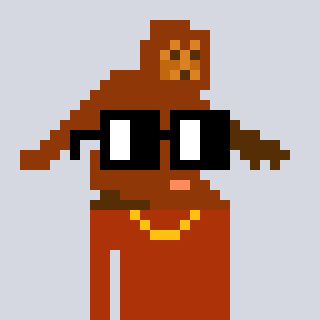
a pixel art character with square black glasses, a bigfoot-shaped head and a hotbrown-colored body on a cool background